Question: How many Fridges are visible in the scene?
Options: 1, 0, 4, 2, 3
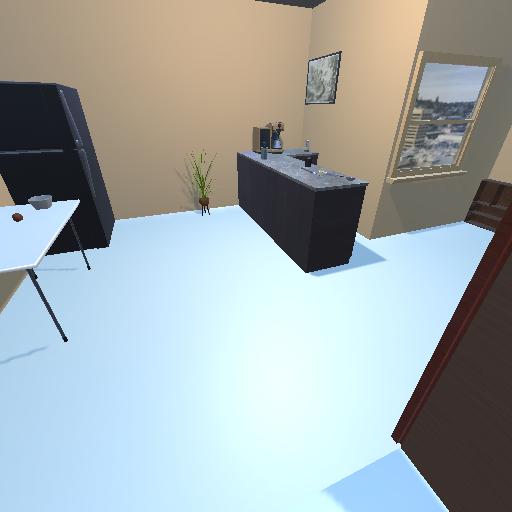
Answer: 1